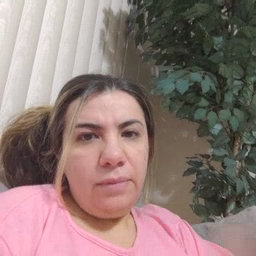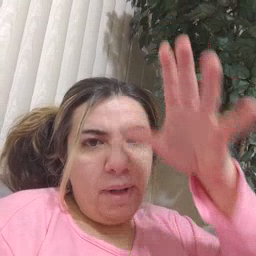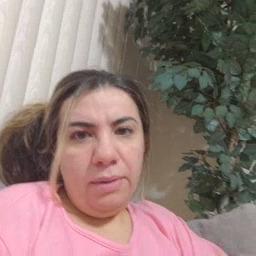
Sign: man